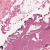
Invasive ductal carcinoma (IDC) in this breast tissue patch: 0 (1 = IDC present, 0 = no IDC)